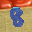
Label: 8